Interaction volume radius: 10 \u00c5
Interaction volume height: 10 \u00c5
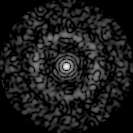
Disorder parameter: 0.8661